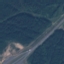
Land use / land cover class: Highway